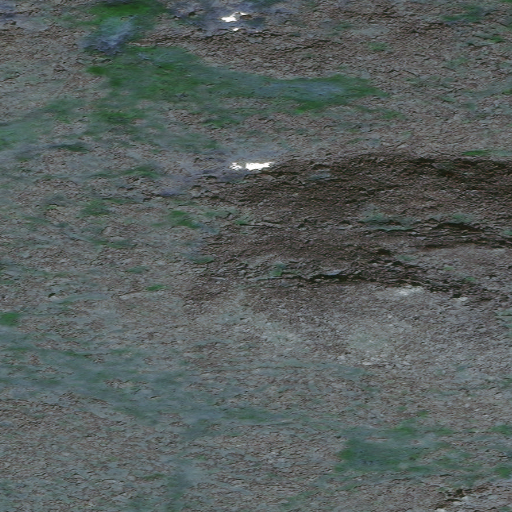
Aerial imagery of mountain in Alaska named Asses Ears containing only unknown